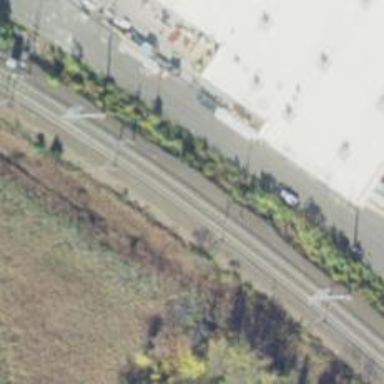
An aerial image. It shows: Railway with electrified contact lines.